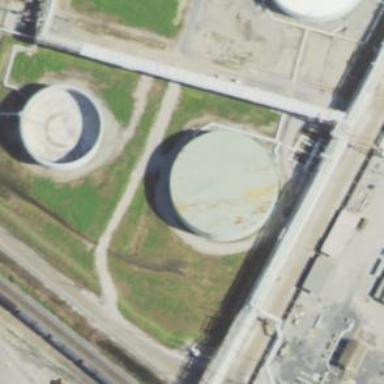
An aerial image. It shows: Storage tank which is man-made and housed in building.